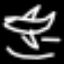
Label: airplane